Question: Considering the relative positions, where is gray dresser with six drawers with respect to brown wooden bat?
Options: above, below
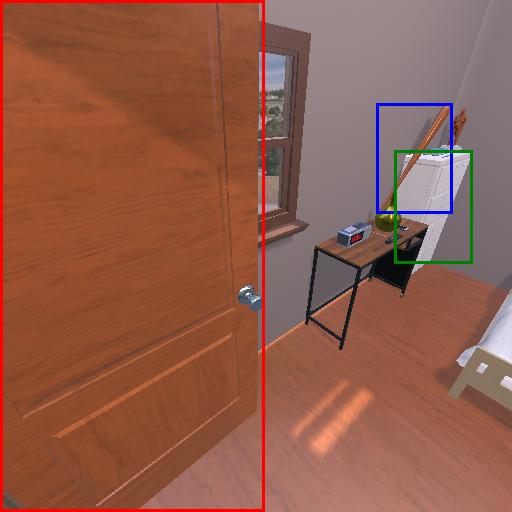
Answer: above